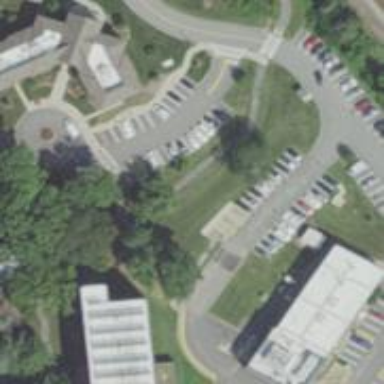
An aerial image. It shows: Parking space.